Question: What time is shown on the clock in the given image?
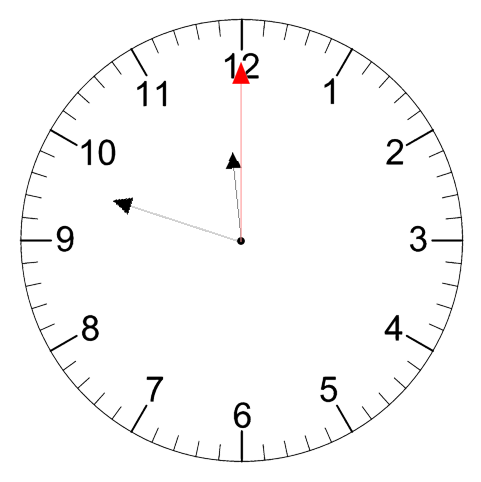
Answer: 11:48:00